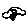
Label: car